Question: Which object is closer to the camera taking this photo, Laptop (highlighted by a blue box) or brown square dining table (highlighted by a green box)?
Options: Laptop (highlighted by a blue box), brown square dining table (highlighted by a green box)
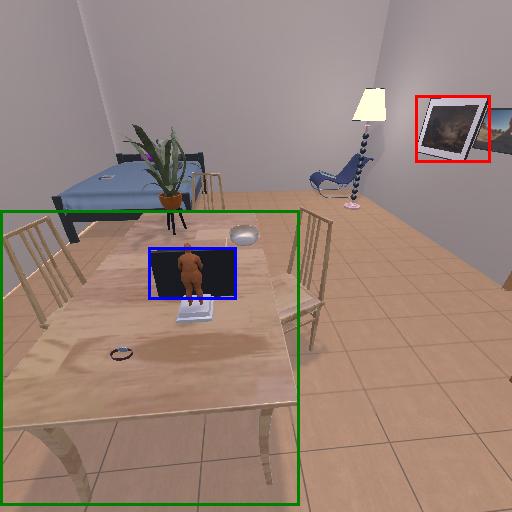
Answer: Laptop (highlighted by a blue box)